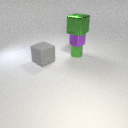
small green rubber cylinder below small purple metal cube